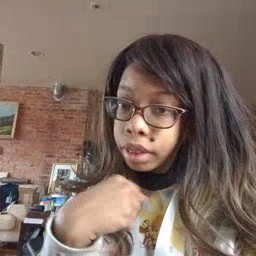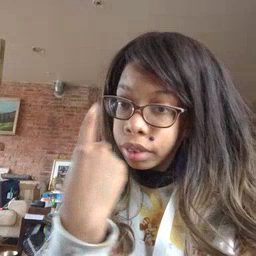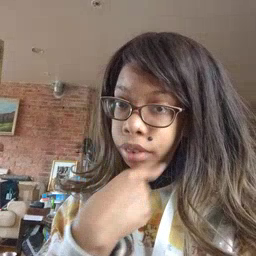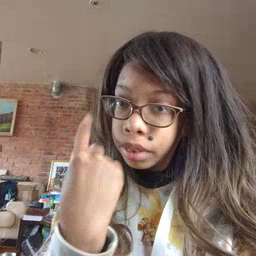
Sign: face